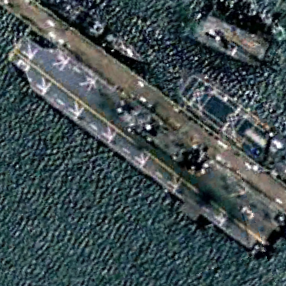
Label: combat